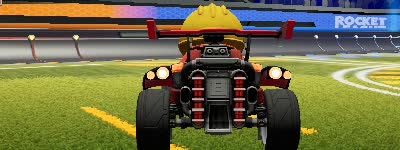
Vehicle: octane